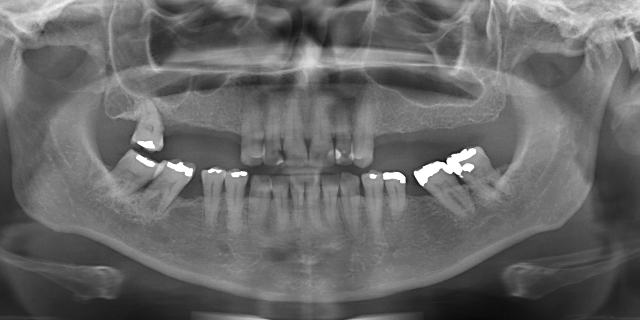
adult